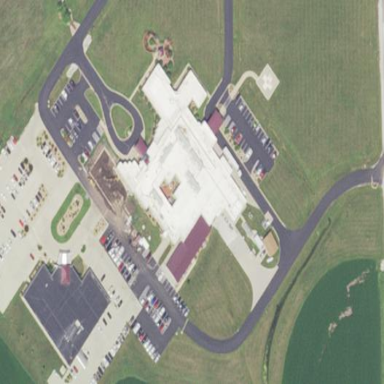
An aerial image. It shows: Hospital providing healthcare services.